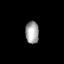
Tissue: lung
Cell type: Endothelial cells
Senescence score: 0.6709
Nuclear area (px): 293
Mean DAPI intensity: 163.201